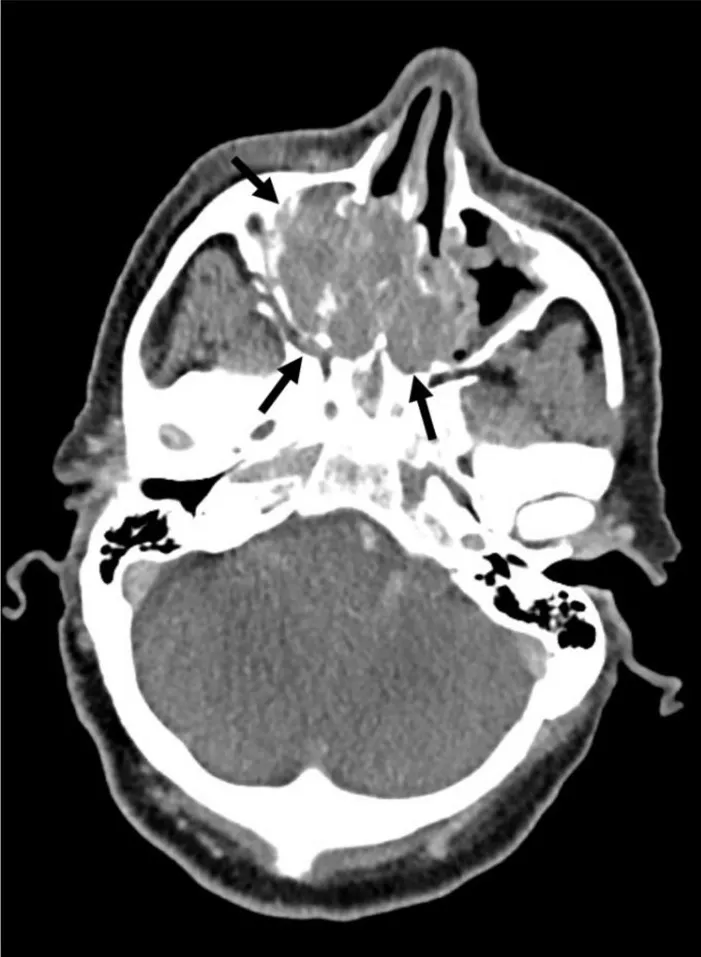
CT image of primary sinonasal SDC tumor (indicated by black arrows).
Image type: radiology (ct)